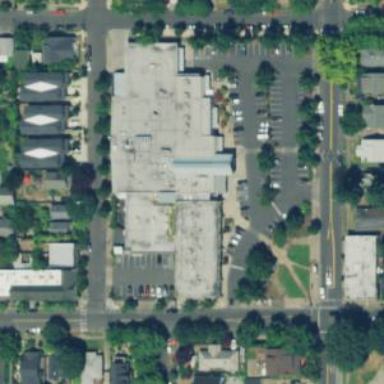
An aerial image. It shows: Clinic.